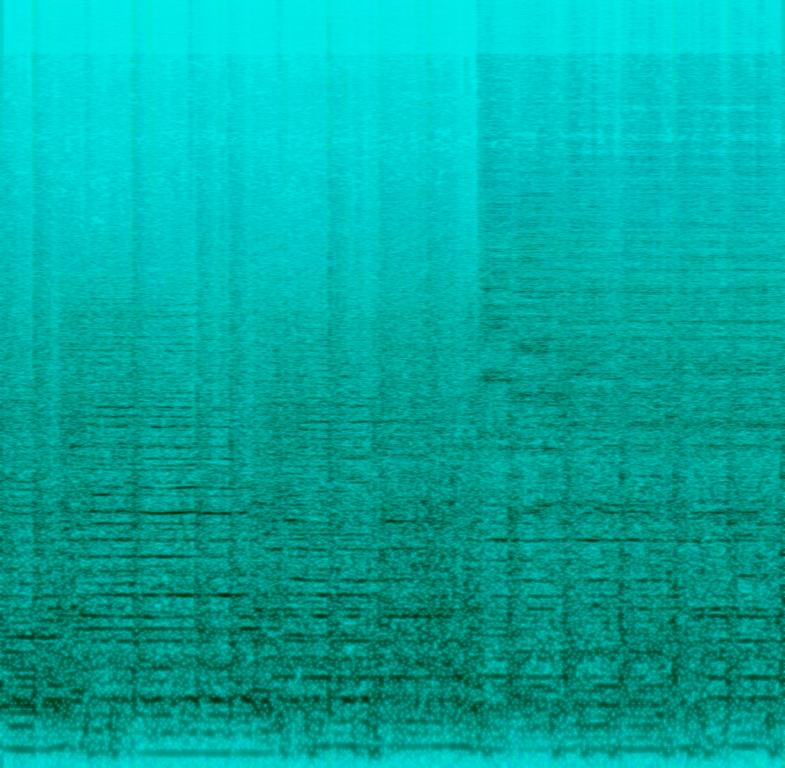
The song is instrumental.The tempo is fast with a strong metal drumming rhythm, groovy bass line, cymbals crashing, guitar lead and guitar rhythm. The song is chaotic and energetic. The song has very poor audio quality.